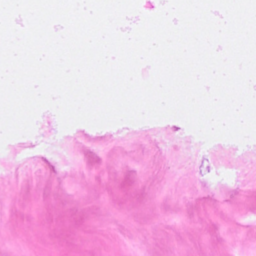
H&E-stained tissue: Breast